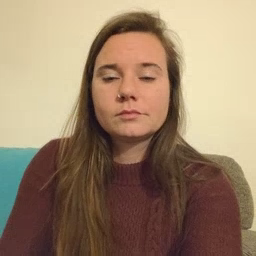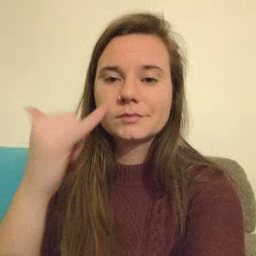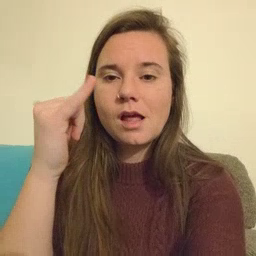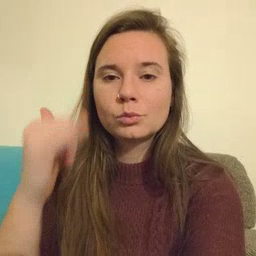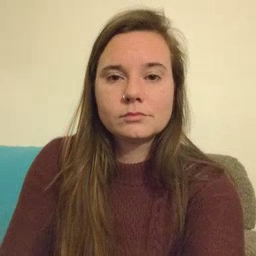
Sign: yellow